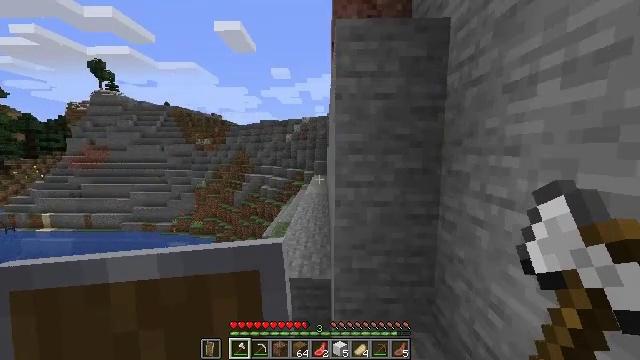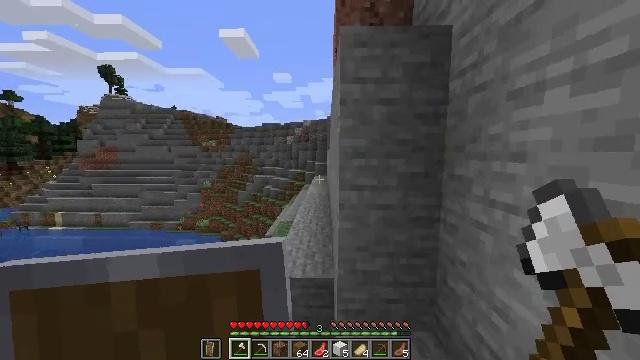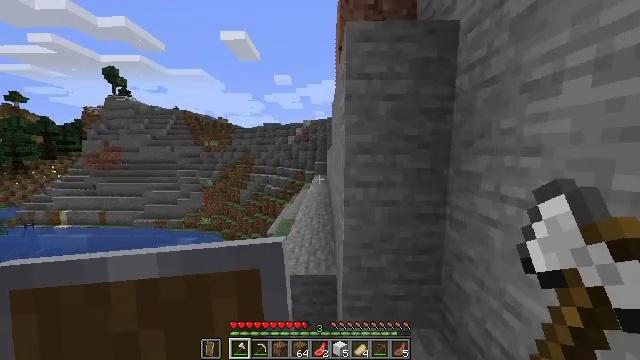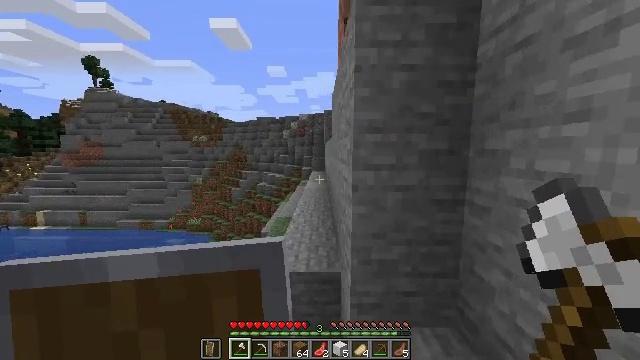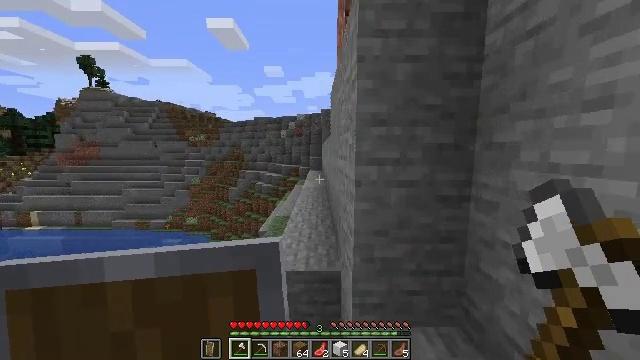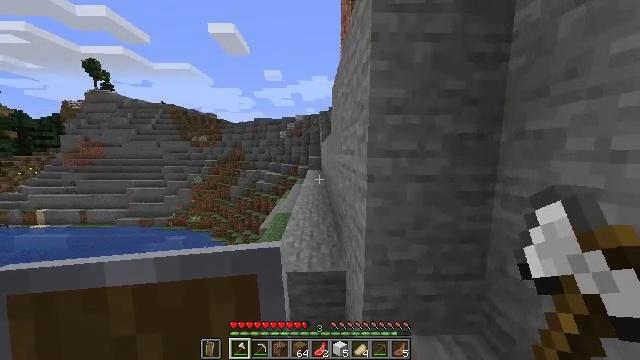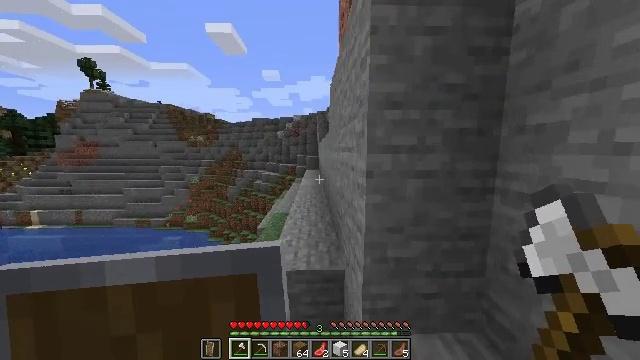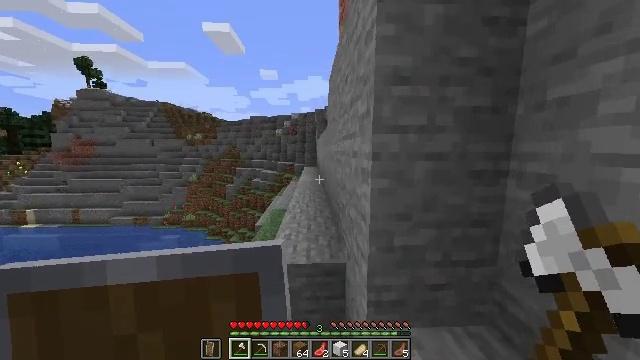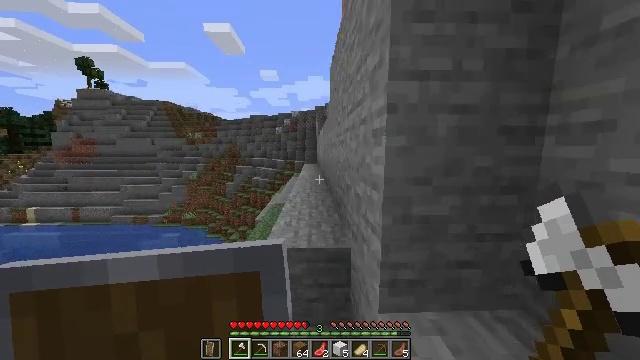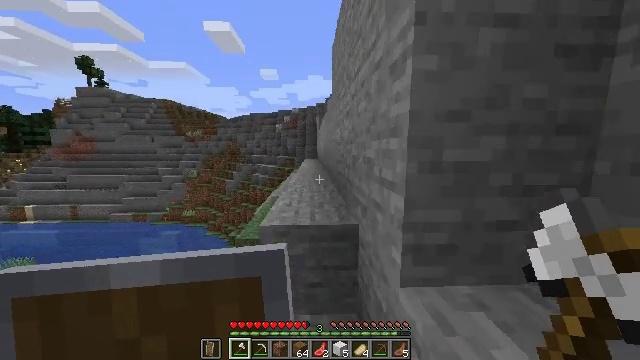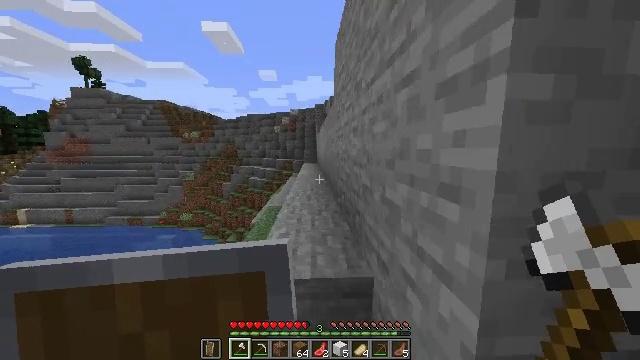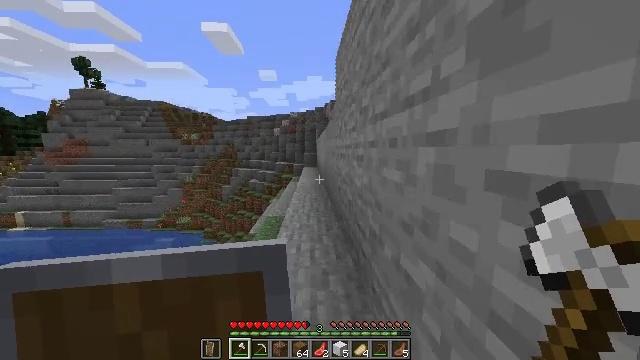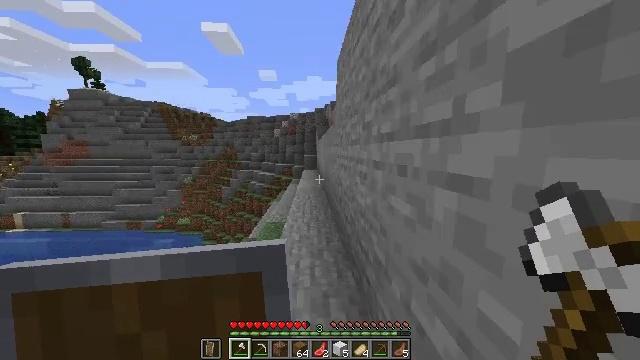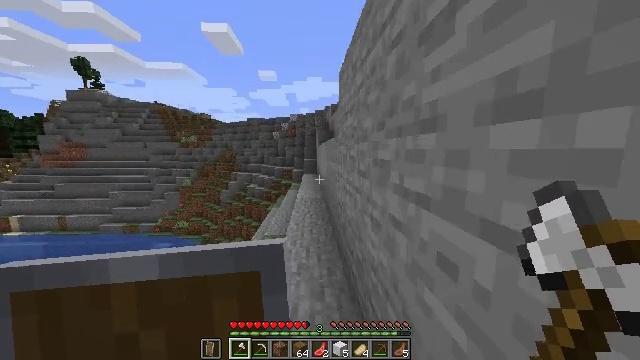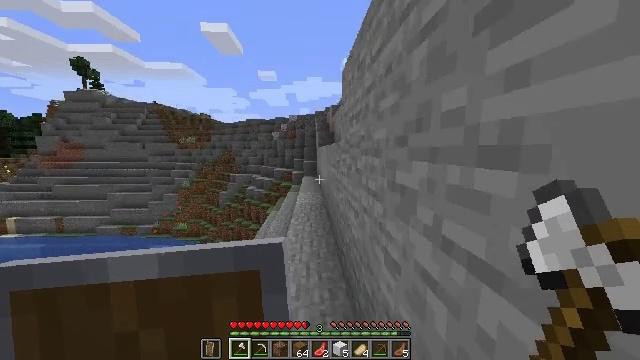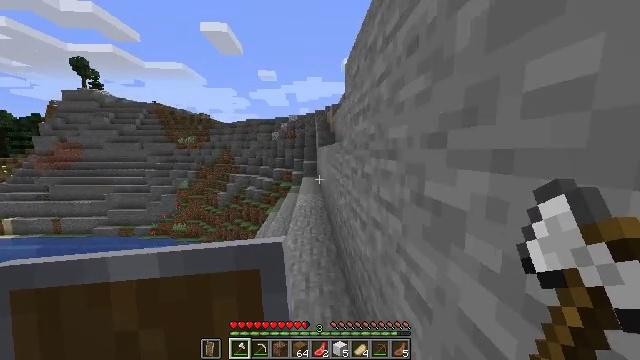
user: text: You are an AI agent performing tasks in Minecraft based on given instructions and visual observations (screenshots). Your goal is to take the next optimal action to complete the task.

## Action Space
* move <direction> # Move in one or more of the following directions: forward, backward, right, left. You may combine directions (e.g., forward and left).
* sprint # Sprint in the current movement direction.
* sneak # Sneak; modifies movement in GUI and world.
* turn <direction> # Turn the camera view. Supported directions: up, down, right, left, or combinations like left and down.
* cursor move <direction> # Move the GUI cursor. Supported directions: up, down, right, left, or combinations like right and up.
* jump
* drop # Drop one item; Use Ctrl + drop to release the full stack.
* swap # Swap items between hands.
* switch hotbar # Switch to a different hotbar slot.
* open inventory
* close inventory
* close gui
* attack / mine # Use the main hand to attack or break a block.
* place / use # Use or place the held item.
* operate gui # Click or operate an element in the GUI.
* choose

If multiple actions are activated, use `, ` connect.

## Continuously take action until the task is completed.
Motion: motion action
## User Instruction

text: Mine gravel from the ground.
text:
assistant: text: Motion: move forward and move left, sprint, jump
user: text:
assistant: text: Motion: move forward and move left, sprint, jump
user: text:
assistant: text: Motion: move forward, sprint, jump
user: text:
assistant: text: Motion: move forward, sprint, jump
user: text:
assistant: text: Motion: move forward, sprint, jump
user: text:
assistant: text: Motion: move forward, sprint, jump
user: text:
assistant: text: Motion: move forward, sprint, jump
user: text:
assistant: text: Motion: move forward, sprint, jump
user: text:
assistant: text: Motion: move forward, sprint, jump
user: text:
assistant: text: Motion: move forward, sprint, jump
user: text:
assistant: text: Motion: move forward, sprint, jump
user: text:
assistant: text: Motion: move forward, sprint, jump
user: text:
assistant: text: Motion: move forward, sprint, jump
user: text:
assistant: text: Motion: move forward, sprint, jump
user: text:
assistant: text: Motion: move forward, sprint, jump
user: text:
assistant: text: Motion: move forward, sprint, jump
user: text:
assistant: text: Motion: move forward, sprint, jump
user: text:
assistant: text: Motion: move forward, sprint, jump
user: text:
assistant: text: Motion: move forward, sprint, jump
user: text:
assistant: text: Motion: move forward, sprint, jump
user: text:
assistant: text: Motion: move forward, sprint, jump
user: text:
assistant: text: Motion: move forward, sprint, jump
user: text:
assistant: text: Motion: move forward, sprint, jump
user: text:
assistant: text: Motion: move forward, sprint, jump
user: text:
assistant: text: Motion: move forward, sprint, jump
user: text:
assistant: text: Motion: move forward, sprint, jump
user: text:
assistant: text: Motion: move forward, sprint, jump
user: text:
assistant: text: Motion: move forward, sprint, jump
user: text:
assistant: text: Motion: move forward, sprint, jump
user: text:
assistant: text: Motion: move forward, sprint, turn left, jump